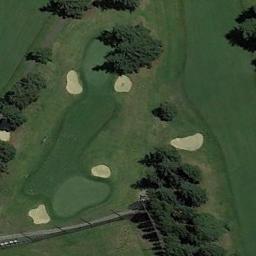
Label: golf_course